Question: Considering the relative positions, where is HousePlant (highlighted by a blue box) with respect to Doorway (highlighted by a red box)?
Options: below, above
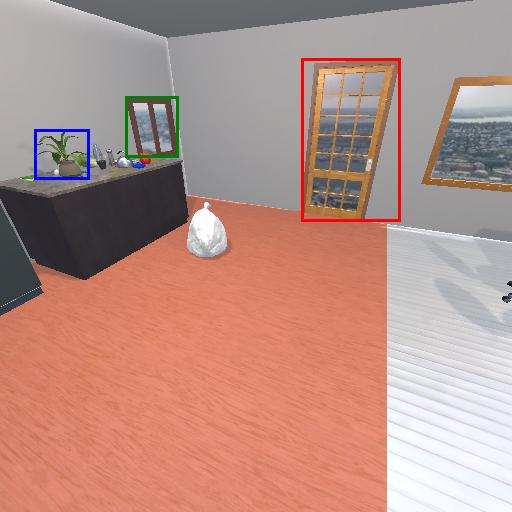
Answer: below